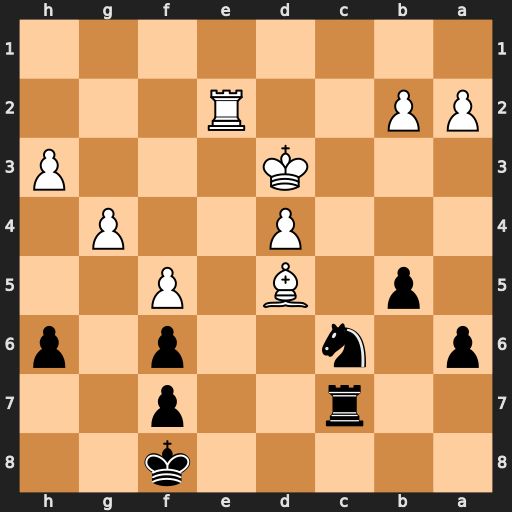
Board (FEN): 5k2/2r2p2/p1n2p1p/1p1B1P2/3P2P1/3K3P/PP2R3/8
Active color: b
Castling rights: -
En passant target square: -
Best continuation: Nb4+ Ke4 Re7+ Be6 fxe6